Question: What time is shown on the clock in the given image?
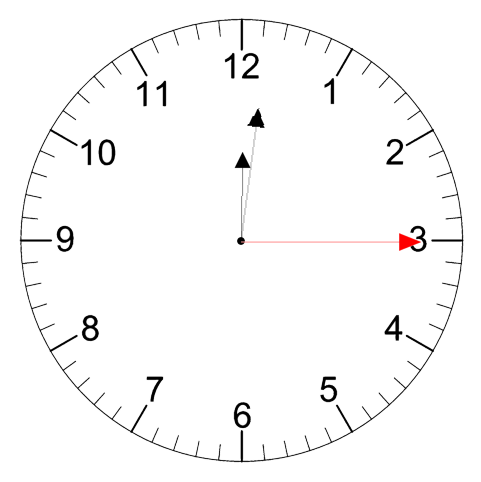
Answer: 12:01:15